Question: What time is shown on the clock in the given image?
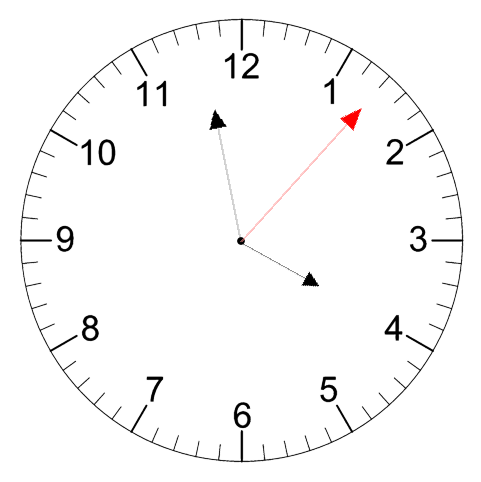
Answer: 03:58:07